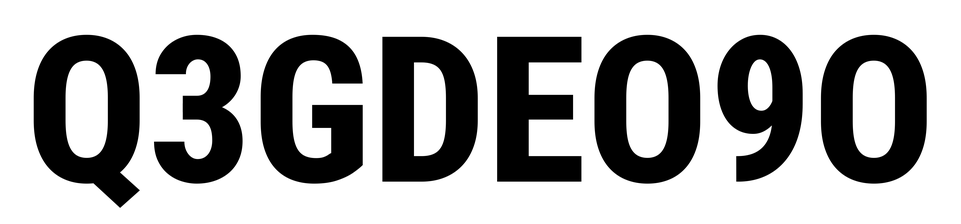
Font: Roboto_Condensed_ExtraBold